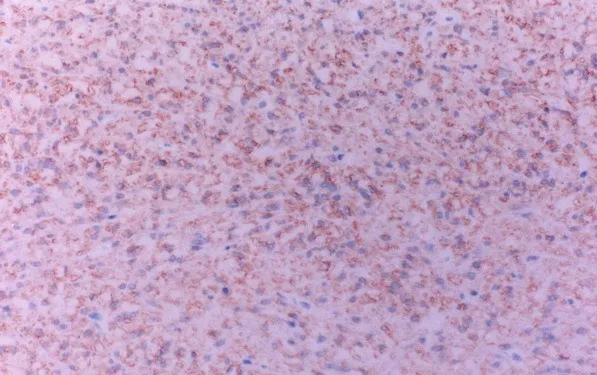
The tumor cells were immunopositive for C-kit (CD117). (x 100, H &E).
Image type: pathology (immunostaining)